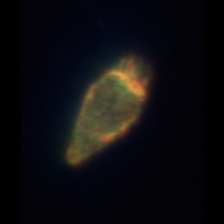
Taxon: Ciliates
Group: Other